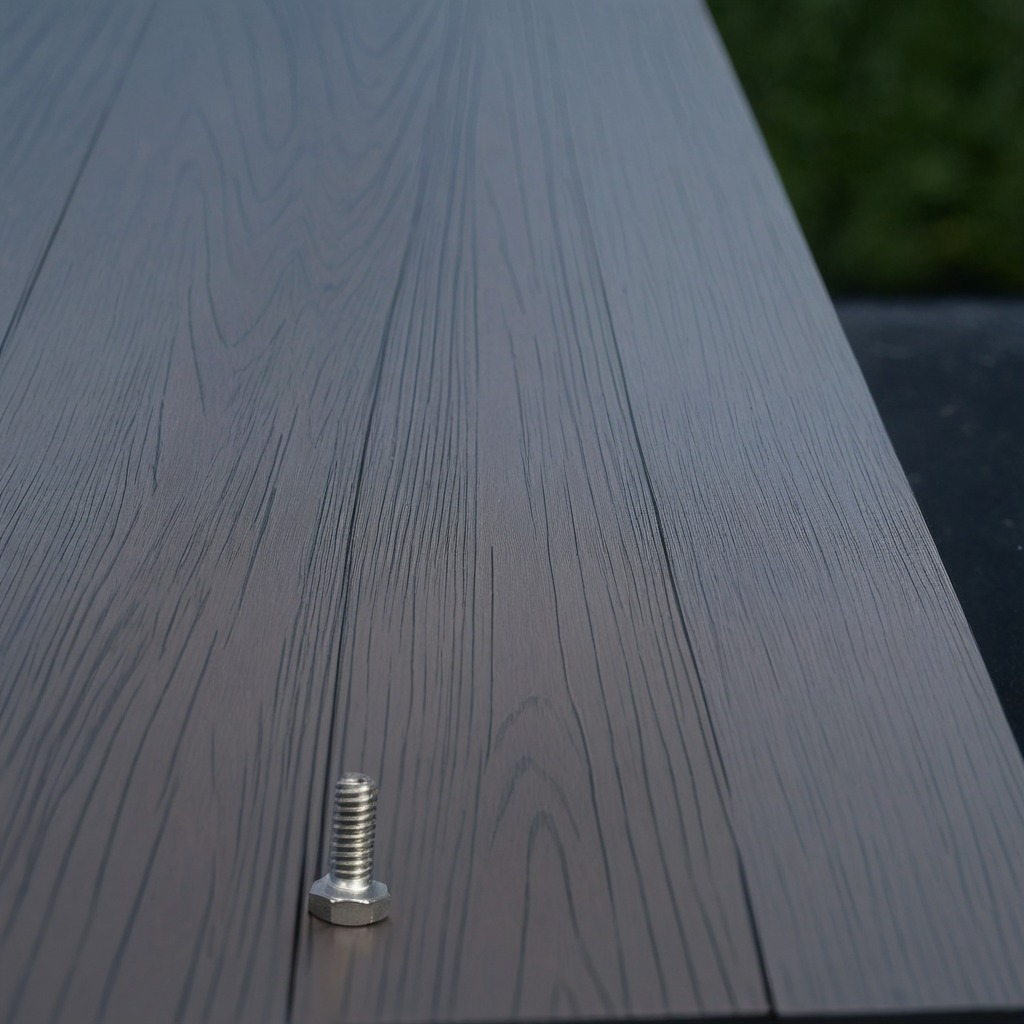
A metal screw is lying on the table.